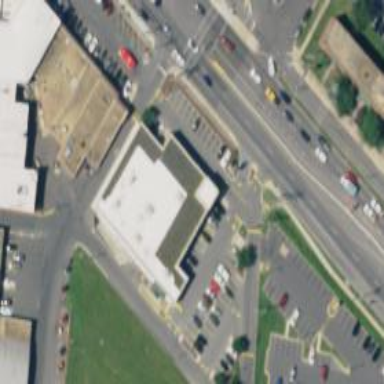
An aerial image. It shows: Pharmacy providing healthcare services.